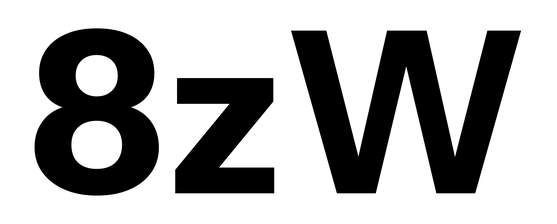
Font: InstrumentSans_Bold